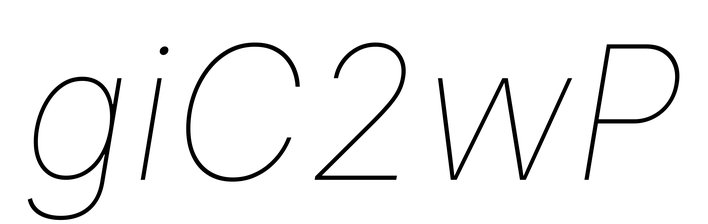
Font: Inter-Italic_Thin_Italic